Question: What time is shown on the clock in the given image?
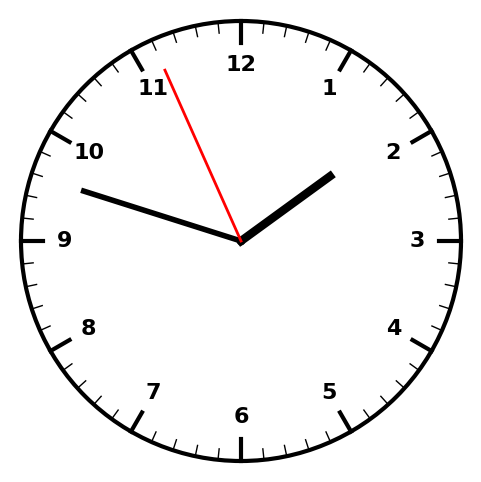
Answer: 01:47:56